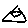
Label: triangle